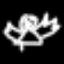
Label: angel